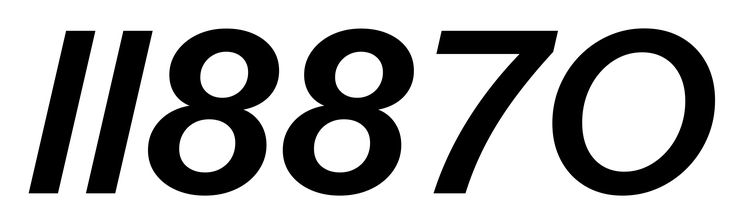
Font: InstrumentSans-Italic_SemiBold_Italic